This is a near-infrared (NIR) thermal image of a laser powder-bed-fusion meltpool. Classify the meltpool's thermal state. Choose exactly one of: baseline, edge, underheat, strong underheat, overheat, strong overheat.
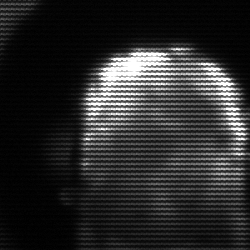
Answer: baseline